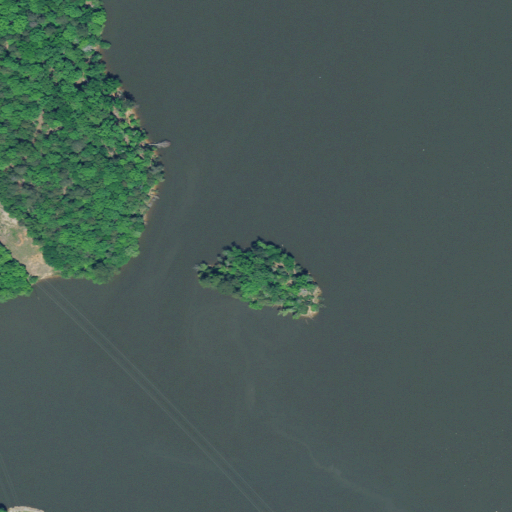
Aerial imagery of island in South Carolina named Goat Island containing open water, mixed forest, deciduous forest, grassland, and herbaceous wetlands